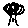
Label: tree